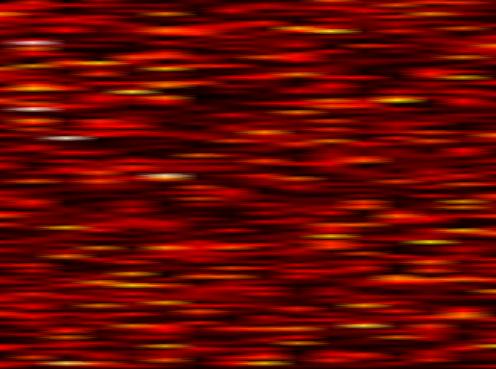
Label: FBMC